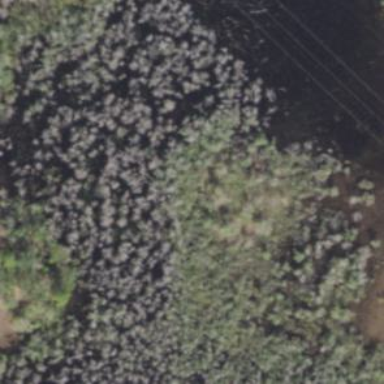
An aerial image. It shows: Swamp in wetland area.